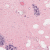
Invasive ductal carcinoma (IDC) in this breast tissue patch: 0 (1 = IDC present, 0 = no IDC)